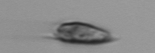
Label: Prorocentrum_triestinum